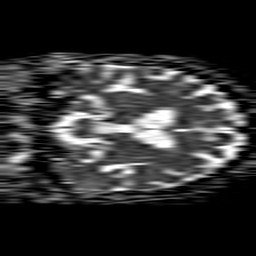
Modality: ADC
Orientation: coronal
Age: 73
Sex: female
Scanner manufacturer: philips
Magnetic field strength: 1.5 T
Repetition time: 4.6 s
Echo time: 0.08631 s